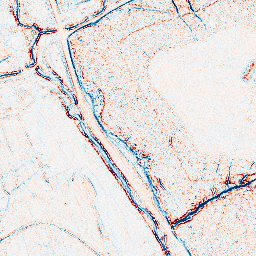
Category: edge_preserving
Decomposition family: bilateral
Decomposition parameters: d: 5
sigma_color: 25
sigma_space: 25
Upsampling method: bicubic
Upsampling parameters: scale: 2
Upsampling scale: 2